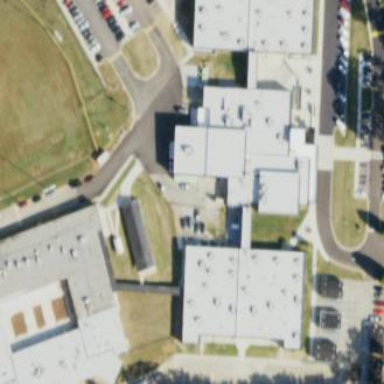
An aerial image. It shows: School building.